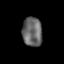
Tissue: lung
Cell type: Epithelial cells
Senescence score: 0.1607
Nuclear area (px): 572
Mean DAPI intensity: 102.689